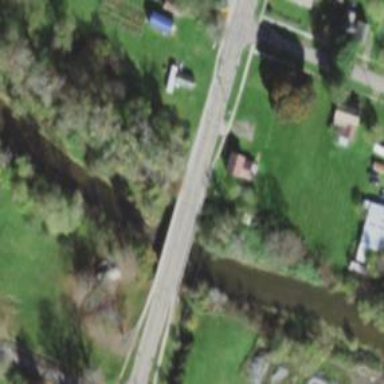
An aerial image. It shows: Tertiary road with bridge.